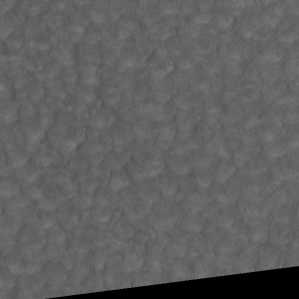
Label: non_frost